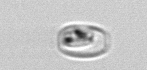
Label: Thalassiosira